Question: What I am doing is 40k+ records checking using SQL 2008, asp.net c#.
Now I am facing the following error.

Here is my config.
'''
<add name="Test" connectionString="Data Source=MyComputer;Initial Catalog=MYDatabase;Trusted_Connection=true; Timeout=1200; pooling='true'; Max Pool Size=300; Integrated Security=SSPI;" providerName="System.Data.SqlClient" />
<httpRuntime maxRequestLength="<PHONE>" executionTimeout="<PHONE>"/>
'''
Thanks in advance.
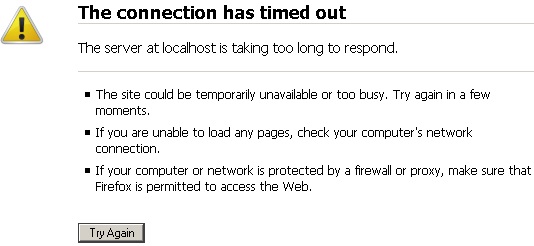
Answer: Processing 4000 rows, row by row, sounds like a bad idea. If the update takes two hours, you should rethink your solution.
Options:
- - -
---
You have to set the timeout longer is the connection timeout of your database connection is longer the the default timeout.
Add this to your web.config under 'system.web':
'''
<httpRuntime executionTimeout="1200" />
'''
This sets the timeout to 1200 seconds. I would make sure first that you optimize your SQL statement to you don't need this and set it to the lowest value you really need.